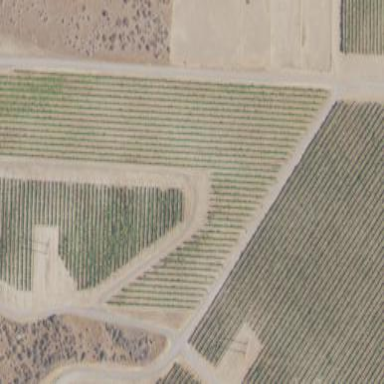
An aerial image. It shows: Vineyard where grapes are grown.